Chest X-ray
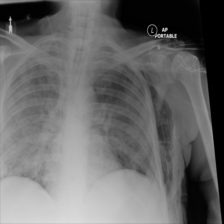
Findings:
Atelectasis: positive
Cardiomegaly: negative
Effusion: negative
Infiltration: negative
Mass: negative
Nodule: negative
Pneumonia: negative
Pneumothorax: positive
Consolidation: positive
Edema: negative
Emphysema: negative
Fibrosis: negative
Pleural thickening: negative
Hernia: negative